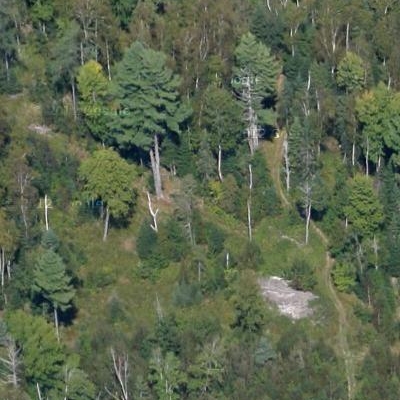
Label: Forest